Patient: sex F, age 31
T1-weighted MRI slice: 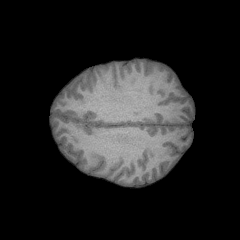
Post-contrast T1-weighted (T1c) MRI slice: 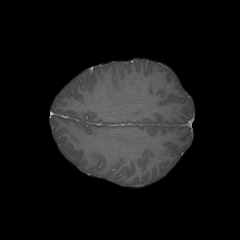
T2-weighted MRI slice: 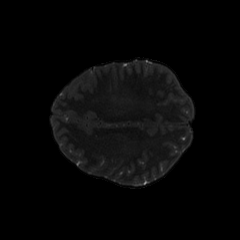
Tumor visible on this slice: no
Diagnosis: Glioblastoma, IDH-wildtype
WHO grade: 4